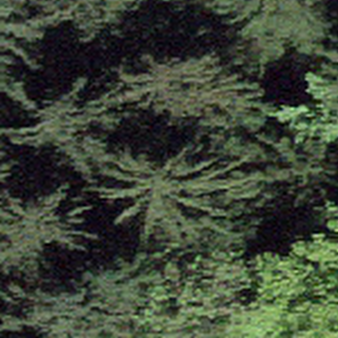
Label: other